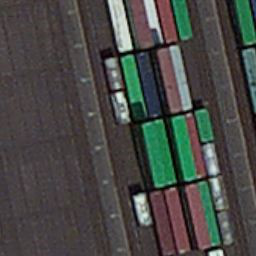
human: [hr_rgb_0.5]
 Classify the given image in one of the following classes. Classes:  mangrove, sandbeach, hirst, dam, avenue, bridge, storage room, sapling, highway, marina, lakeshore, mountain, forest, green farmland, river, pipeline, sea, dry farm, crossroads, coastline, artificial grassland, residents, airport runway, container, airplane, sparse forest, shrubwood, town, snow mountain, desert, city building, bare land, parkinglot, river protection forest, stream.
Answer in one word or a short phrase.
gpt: container